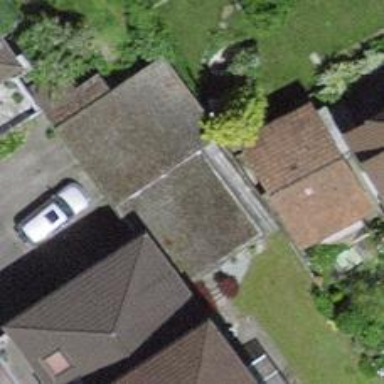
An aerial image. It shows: Garage building.